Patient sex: M
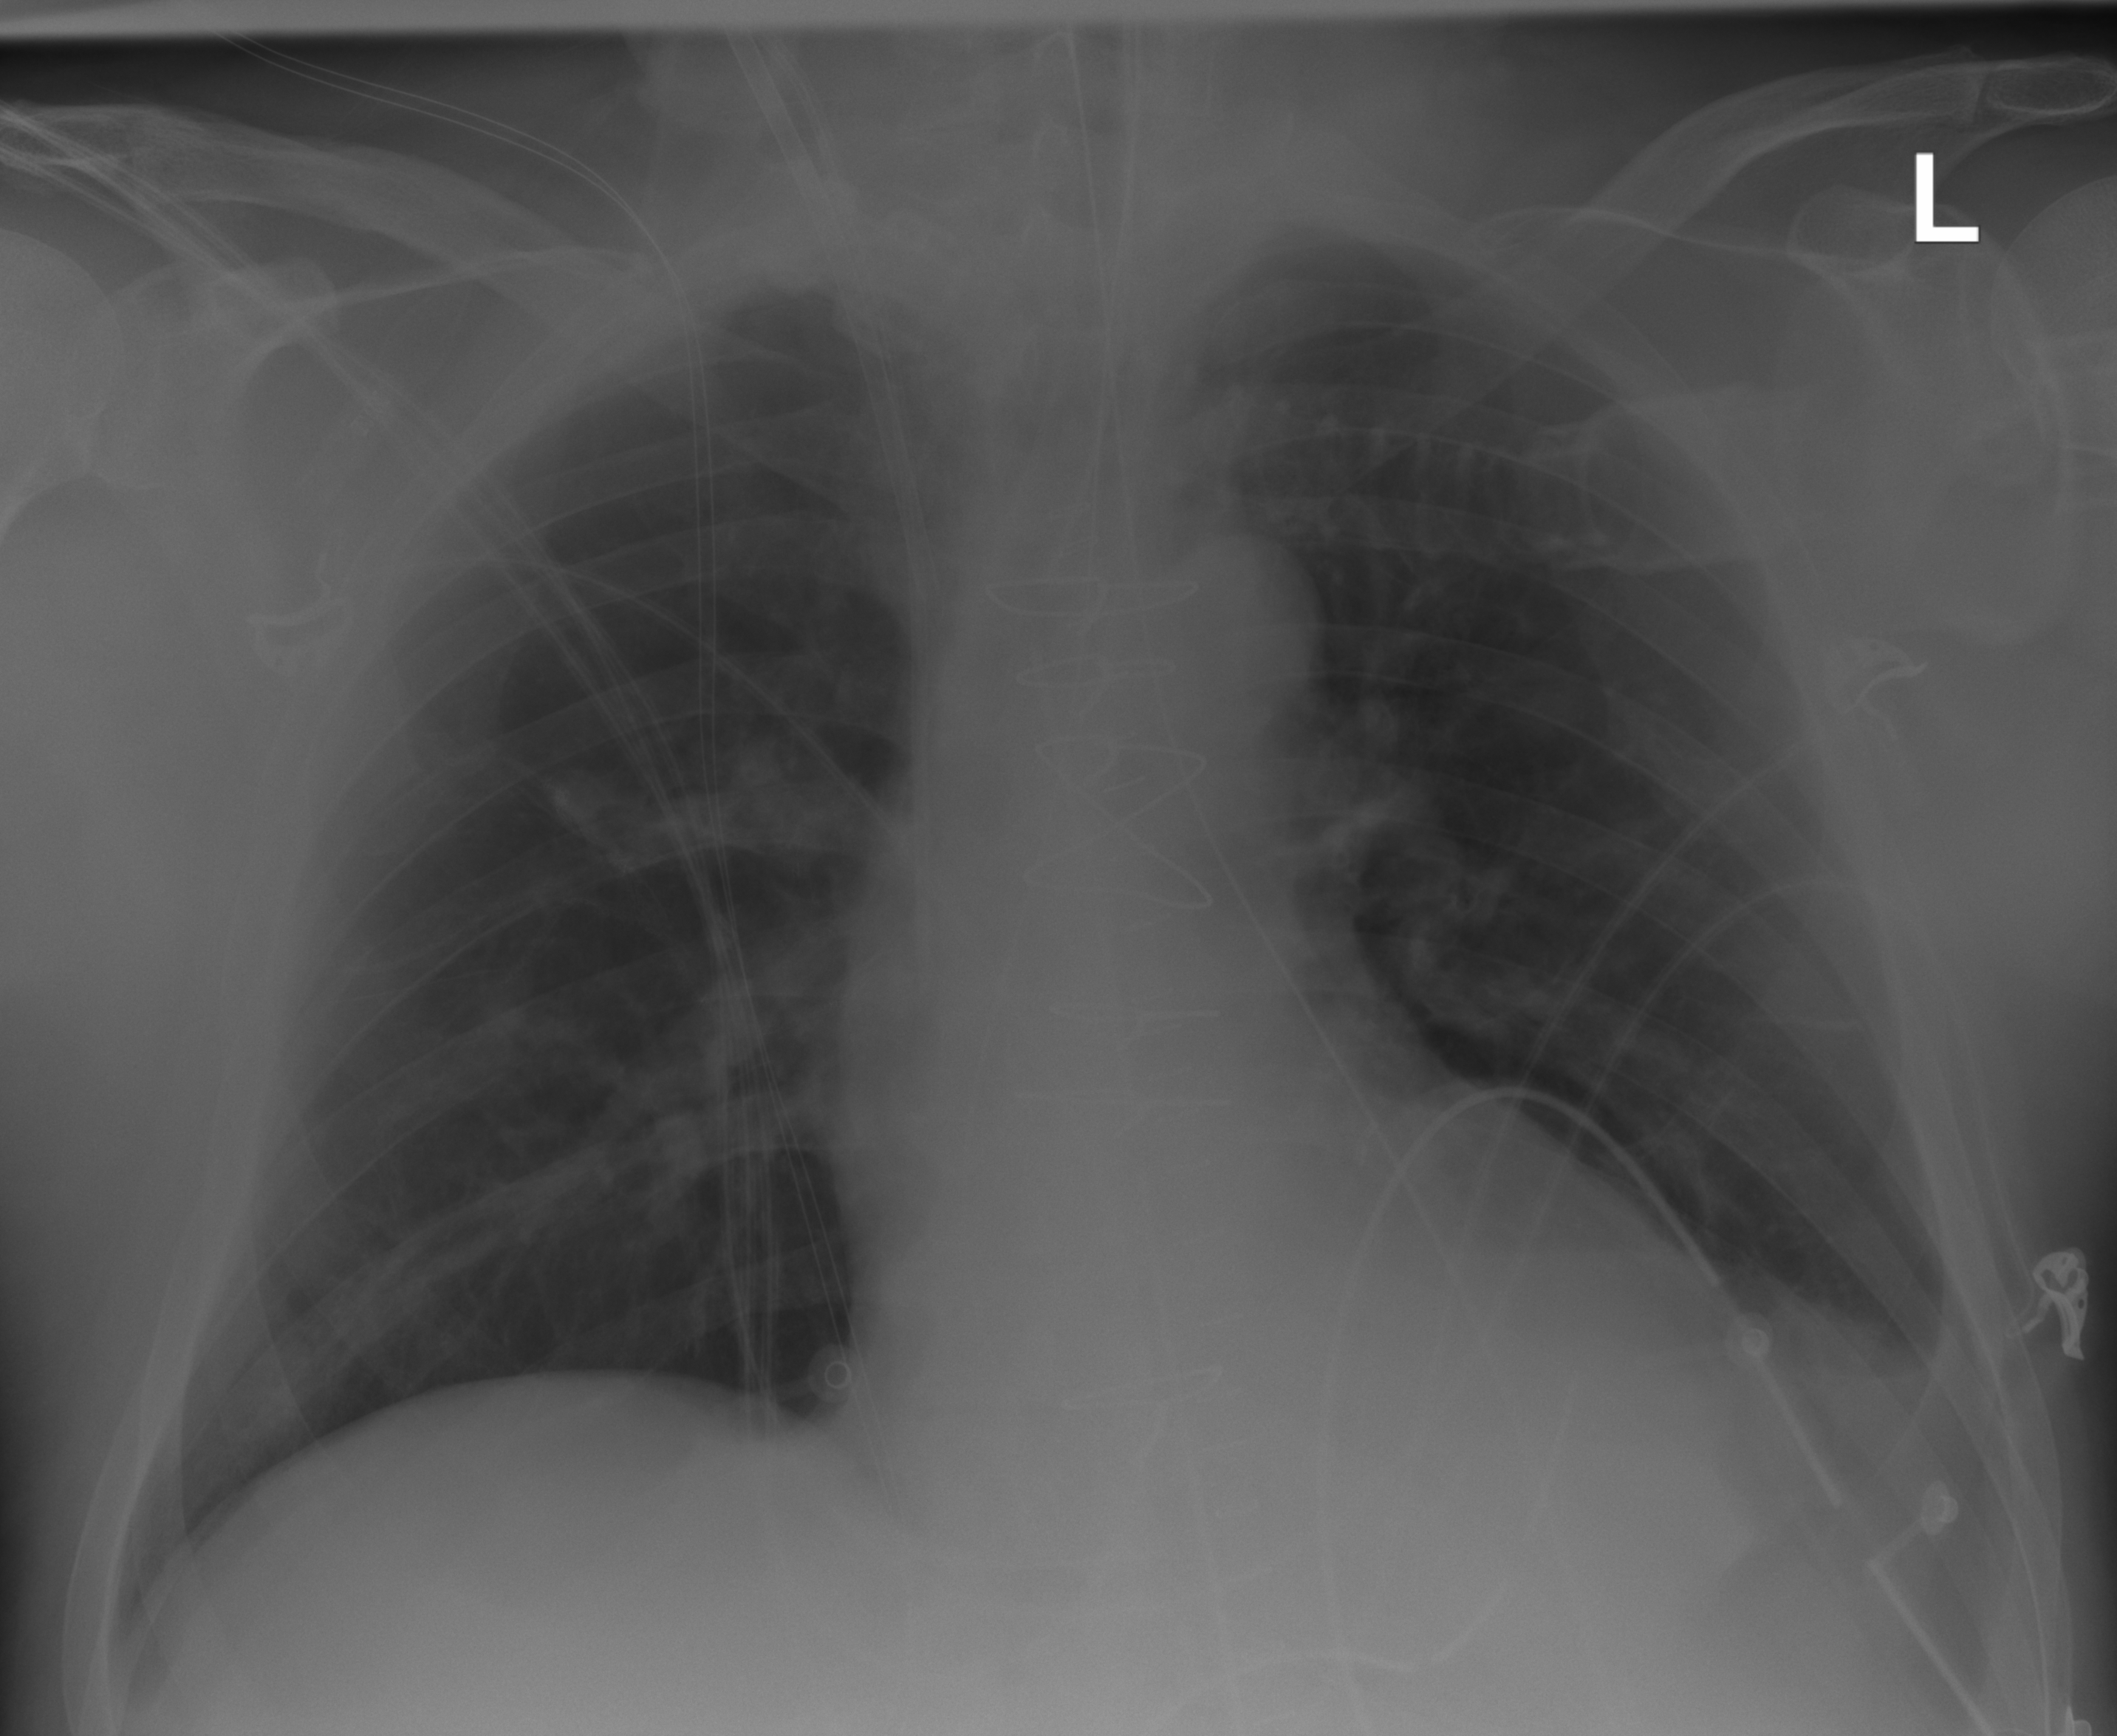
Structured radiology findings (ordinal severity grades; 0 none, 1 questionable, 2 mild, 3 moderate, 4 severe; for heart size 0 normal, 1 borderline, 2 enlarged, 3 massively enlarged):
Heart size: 2
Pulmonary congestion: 0
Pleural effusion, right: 0
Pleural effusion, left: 2
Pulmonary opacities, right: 0
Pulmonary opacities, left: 0
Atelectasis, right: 0
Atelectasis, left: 2